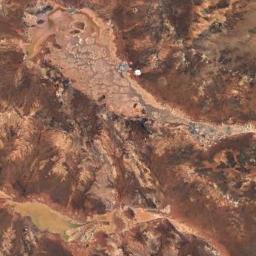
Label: desert